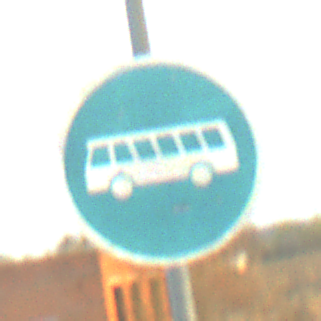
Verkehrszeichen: Busssonderstreifen
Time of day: SunriseSunset
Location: Outdoor (Nature)
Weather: PartlyCloudy
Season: NotSpecified
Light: Natural